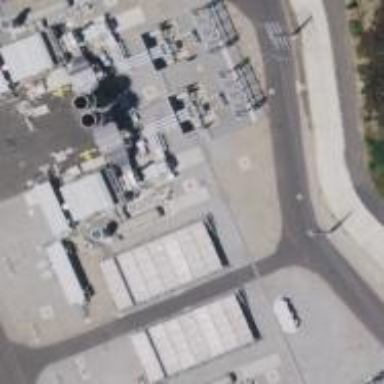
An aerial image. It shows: Gas turbine generator powered by gas.